Question: I have an ASP.net 4.0 website that uses Telerik controls. Recently the past dev who is no longer with the company upgraded the Telerik controls version.
The website works great locally and after i publish it and move it to my DEV environment(previous site wiped out and replaced with entire published new site) it works great with no issues.
As soon as i move the published version to production it errors every single time, with the following message(screenshot attached):
Could not load file or assembly 'Telerik.Web.Design, Version=2011.2.915.40, Culture=neutral, PublicKeyToken=121fae78165ba3d4' or one of its dependencies. The system cannot find the file specified.
I know the DLL exists there and is the same version "2011.2.915.40". I am really stumped as i have moved this back and forth and for some reason it only errors once moved to prod?
<URL>

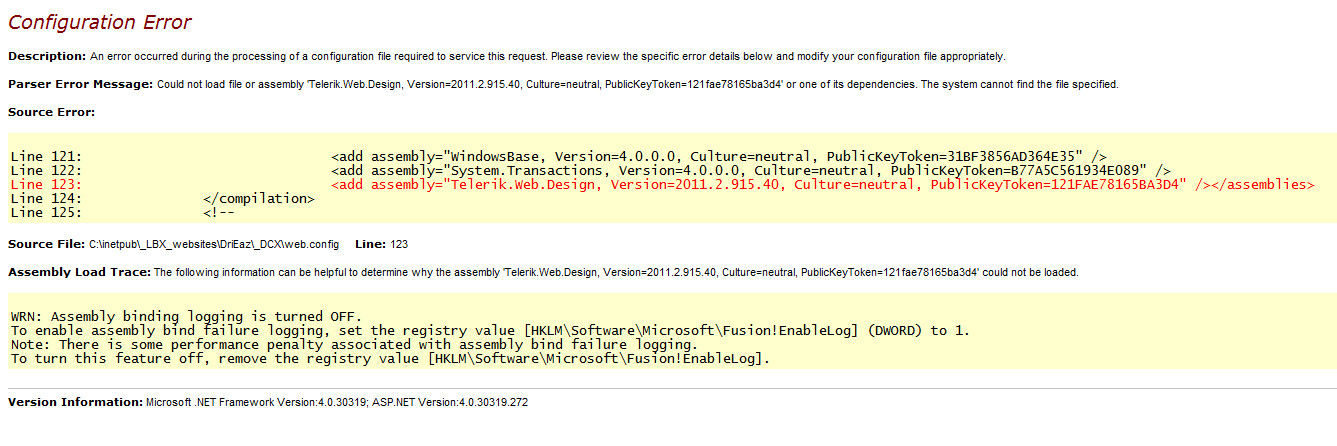
Answer: So i feel really stupid, but i had to add the Telerik.Web.Design.dll to the bin on Prod. The weird part is the DLL was never part of this project and locally and DEV worked great.
I did a search on my computer, found it and then added it. Not sure why Local and DEV worked without it, but its now fixed that i added it to the BIN.
Telerik.Web.Design.dll